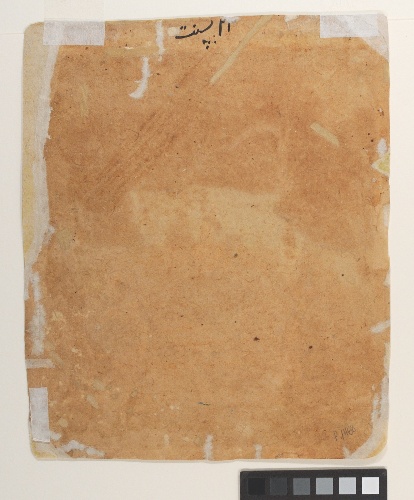
Date: early 17th century
Object type: Page
Classification: Paintings
Medium: Ink, opaque watercolor, and gold on paper
Culture: India (Rajasthan, Amber)
Dimensions: 9 13/16 x 7 7/8 in. (24.9 x 20 cm)
Department: Asian Art
Credit line: Friends of Asian Art, Purchase, Mr. and Mrs. Andrew Saul Gift, 1999
Accession year: 1999
Repository: Metropolitan Museum of Art, New York, NY
Tags: Men|Dancing|Musical Instruments|Women